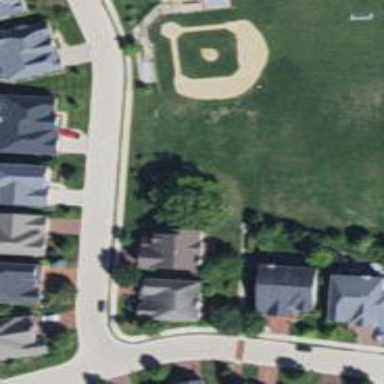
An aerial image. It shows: Baseball pitch for leisure and sports activities.